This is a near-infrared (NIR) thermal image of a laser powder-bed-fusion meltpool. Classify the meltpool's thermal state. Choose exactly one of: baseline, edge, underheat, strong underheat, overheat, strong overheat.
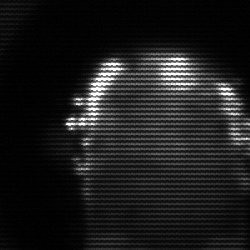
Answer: baseline